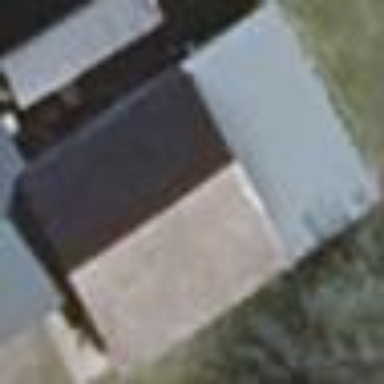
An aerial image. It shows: Building with flat grey roof.